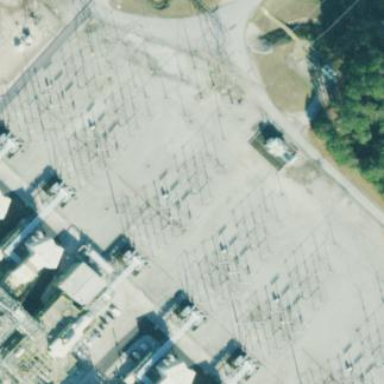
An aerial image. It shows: Outdoor power substation with fence around it. The substation serves as switching station.